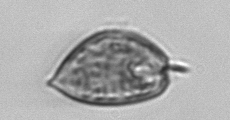
Label: Prorocentrum_micans